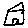
Label: house